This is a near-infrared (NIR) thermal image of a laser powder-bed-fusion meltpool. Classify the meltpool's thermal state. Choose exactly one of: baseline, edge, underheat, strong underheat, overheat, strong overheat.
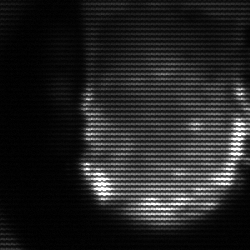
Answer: baseline